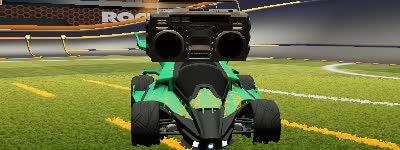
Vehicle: aftershock